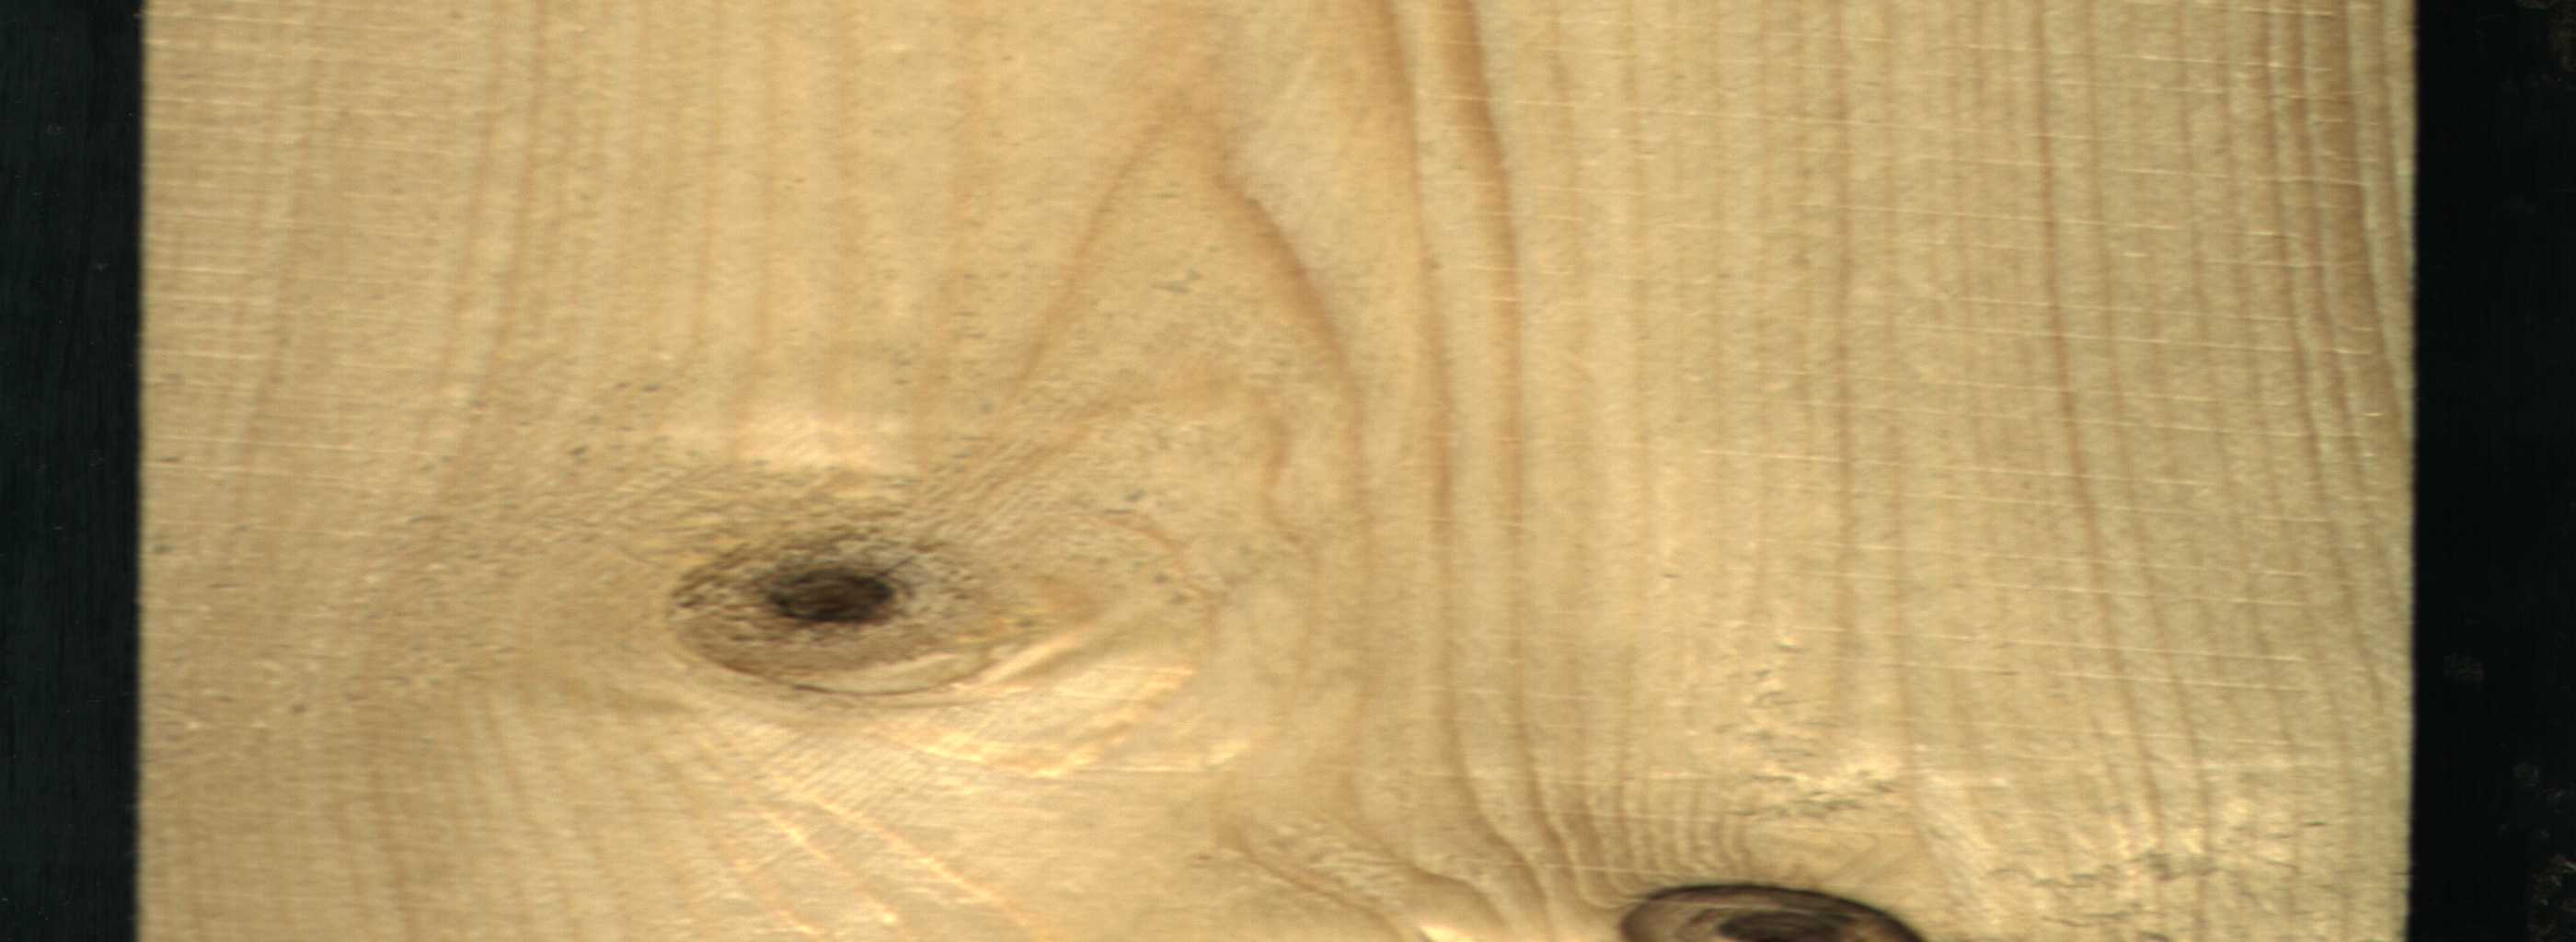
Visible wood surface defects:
Dead_Knot
Dead_Knot